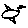
Label: bird